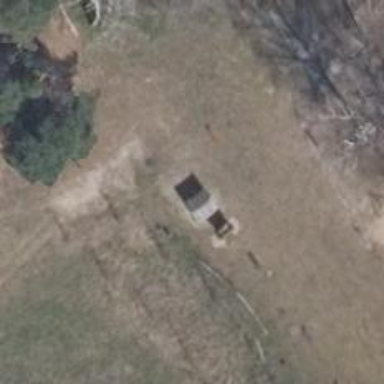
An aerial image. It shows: Picnic shelter amenity.